Question: I'm spawning a prefab on 'MotherSpawner' and I want to spawn that prefab again on 'positionWhereObjectSpawn' .
What I'm planning to do is get the position of 'positionWhereObjectSpawn' using 'GameObject.Find', then spawn on that position, but they say it's inefficient.
What's the efficient way to do this?

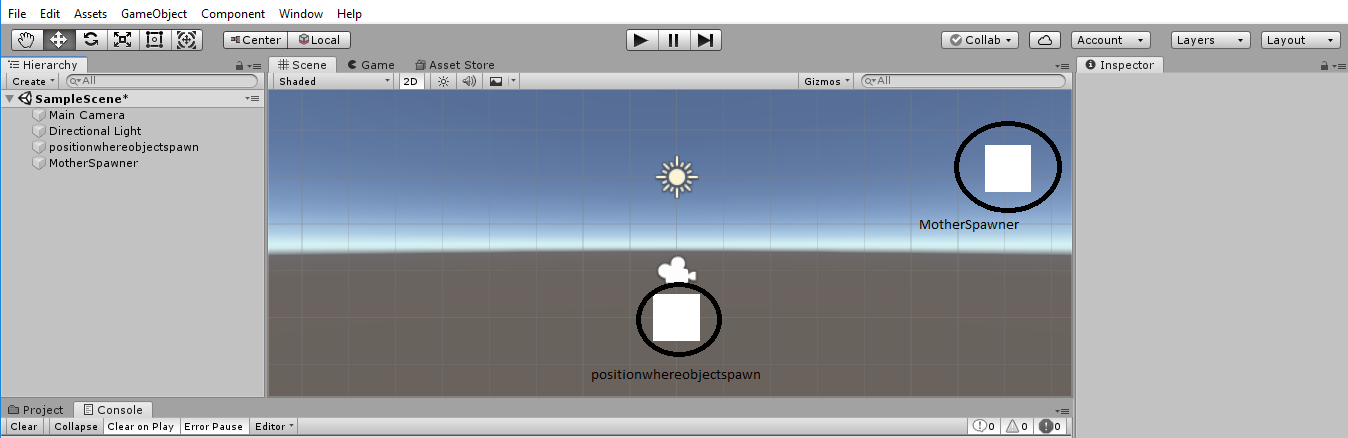
Answer: Something like this should work:
'''
var posGo = GameObject.Find("positionwhereobjectspawn");
Instantiate(myPrefab, posGo.transform.position, posGo.transform.rotation);
'''
One thing that's inefficient here is the 'GameObject.Find'. If you do it at every spawn, yes, it is inefficient. If you find it once and simply place it into a variable in your class to be used later, it's efficient. Like so:
'''
GameObject posGo;
Start() {
posGo = GameObject.Find("positionwhereobjectspawn");
}
Update() {
if(Input.GetKeyDown(KeyCode.SPACE)) {
Instantiate(myPrefab, posGo.transform.position, posGo.transform.rotation);
}
}
'''
Next step to improve efficiency is to get rid of the 'Instantiate' and use an object pool. You create game objects in advance, hide them, and use them when needed. For that, you should Google unity object pooling and use one of the options.